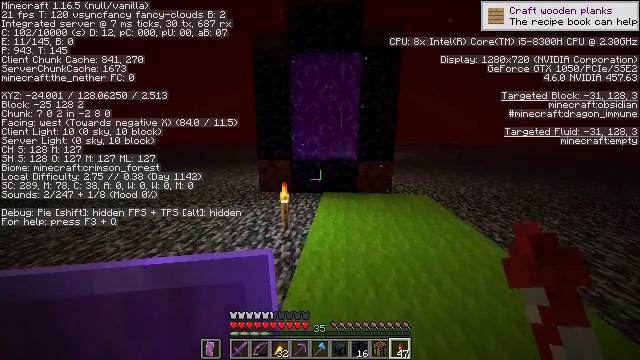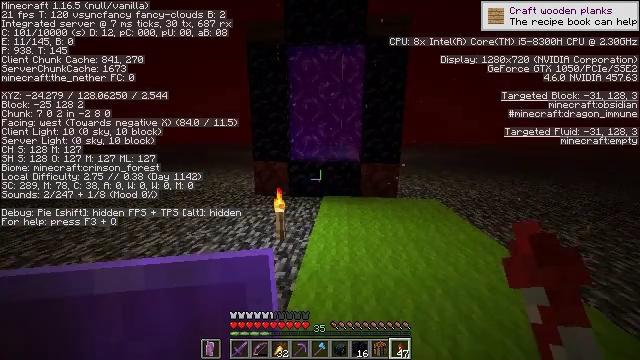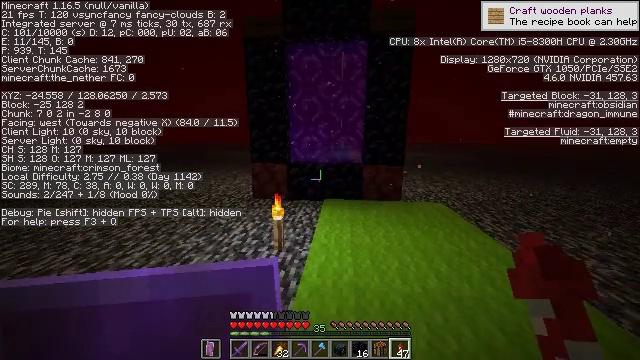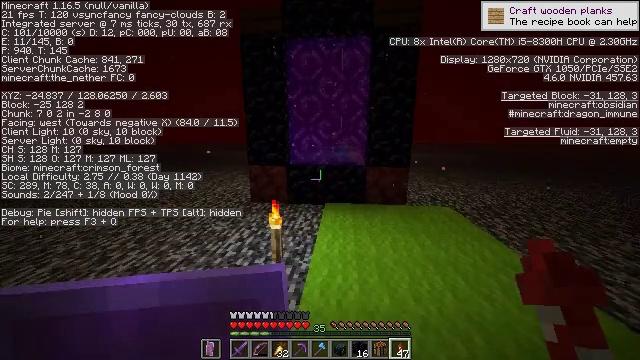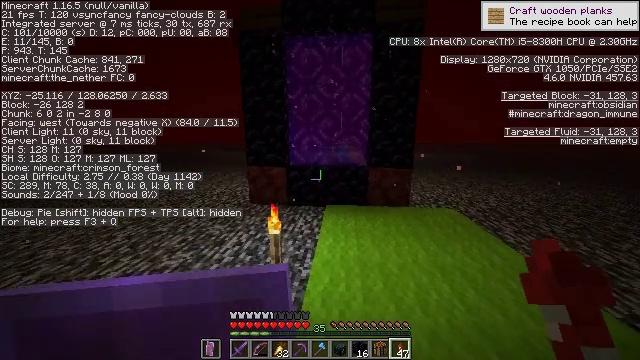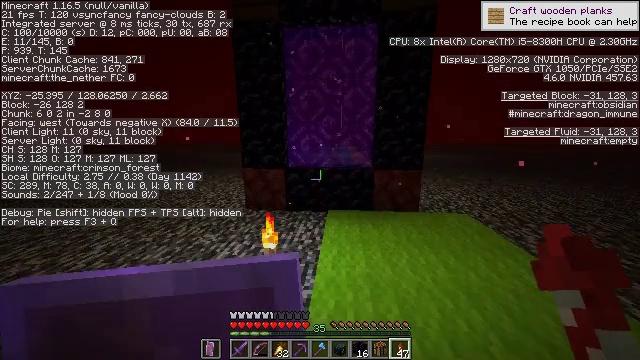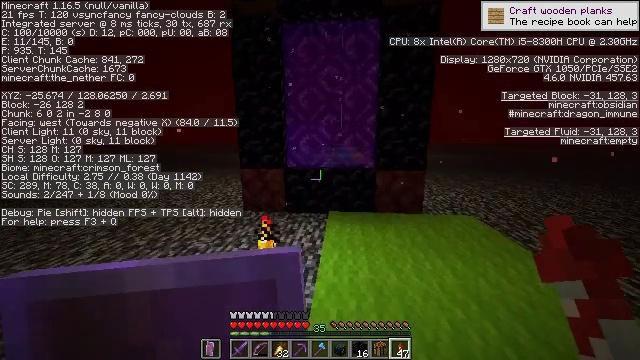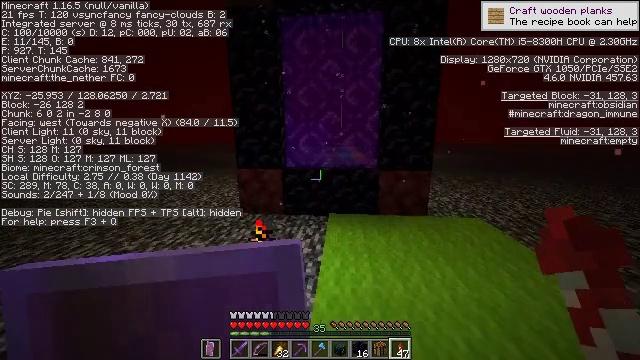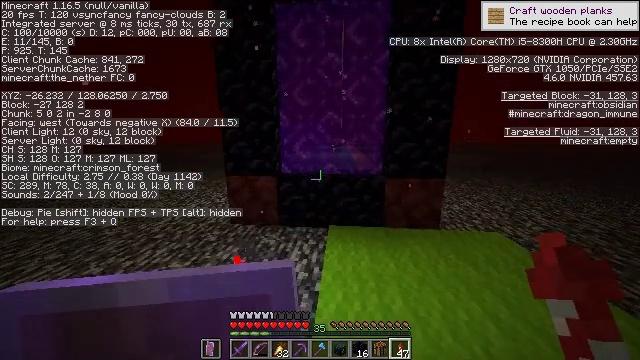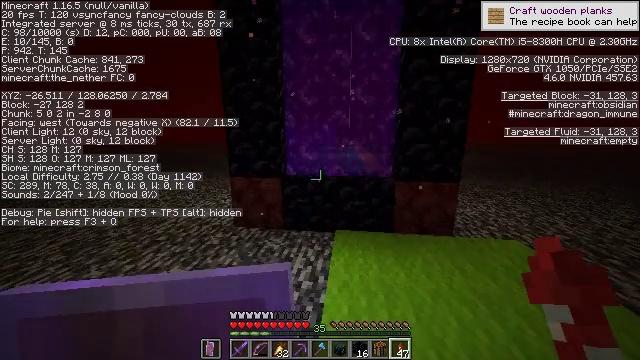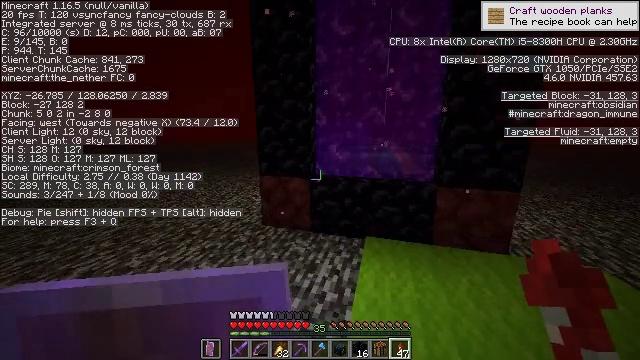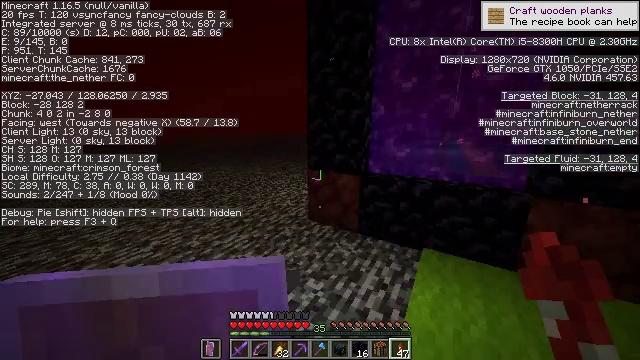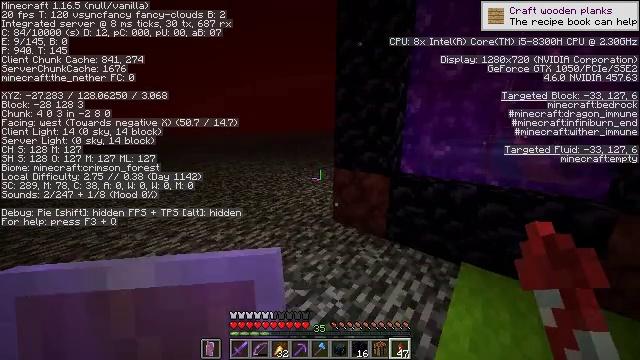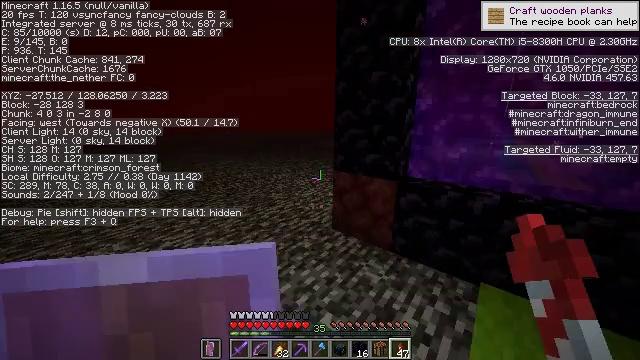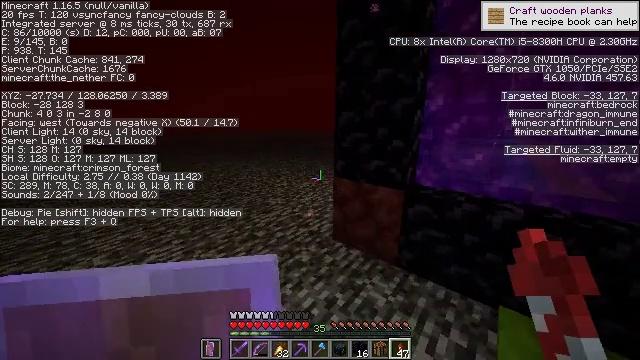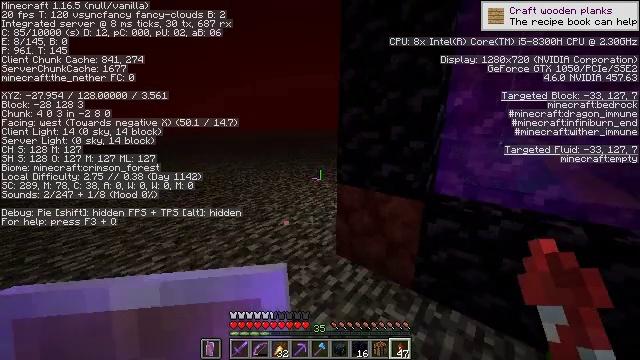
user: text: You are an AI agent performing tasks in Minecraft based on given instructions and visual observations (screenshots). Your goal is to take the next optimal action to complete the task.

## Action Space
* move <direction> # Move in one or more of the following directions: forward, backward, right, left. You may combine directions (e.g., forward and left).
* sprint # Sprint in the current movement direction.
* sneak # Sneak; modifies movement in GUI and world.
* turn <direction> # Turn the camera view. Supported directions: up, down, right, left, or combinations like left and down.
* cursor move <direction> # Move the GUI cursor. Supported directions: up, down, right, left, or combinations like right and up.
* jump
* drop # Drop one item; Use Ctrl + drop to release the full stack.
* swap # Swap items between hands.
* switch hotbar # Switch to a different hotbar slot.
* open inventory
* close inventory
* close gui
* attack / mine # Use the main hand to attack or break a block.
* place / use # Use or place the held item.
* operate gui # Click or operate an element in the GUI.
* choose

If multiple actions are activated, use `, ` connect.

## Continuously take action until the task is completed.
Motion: motion action
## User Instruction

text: Use wool to craft a light gray carpet.
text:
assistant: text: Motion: move forward, sprint, attack / mine
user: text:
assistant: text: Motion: move forward, sprint, attack / mine
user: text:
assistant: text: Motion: move forward, sprint, attack / mine
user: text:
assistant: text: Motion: move forward, sprint, attack / mine
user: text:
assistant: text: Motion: move forward, sprint, attack / mine
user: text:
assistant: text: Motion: move forward, sprint, attack / mine
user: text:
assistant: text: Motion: move forward, sprint, attack / mine
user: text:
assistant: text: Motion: move forward, sprint, attack / mine
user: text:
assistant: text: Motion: move forward, sprint, turn left, attack / mine
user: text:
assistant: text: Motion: move forward, sprint, turn left, attack / mine
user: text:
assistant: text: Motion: move forward, sprint, turn left and down, attack / mine
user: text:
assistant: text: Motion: move forward, sprint, turn left, attack / mine
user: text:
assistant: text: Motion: move forward, sprint, attack / mine
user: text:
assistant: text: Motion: move forward, sprint, attack / mine
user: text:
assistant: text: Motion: move forward, sprint, attack / mine
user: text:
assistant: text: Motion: move forward, sprint, attack / mine
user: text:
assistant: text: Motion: move forward, sprint, attack / mine
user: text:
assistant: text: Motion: move forward and move left, sprint, attack / mine
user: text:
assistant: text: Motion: move forward and move left, sprint, attack / mine
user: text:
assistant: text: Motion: move forward and move left, sprint, attack / mine
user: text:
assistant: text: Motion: move forward and move left, sprint, attack / mine
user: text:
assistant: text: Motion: move forward and move left, sprint, turn right, attack / mine
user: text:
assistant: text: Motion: move forward and move left, sprint, turn right, attack / mine
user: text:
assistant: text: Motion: move forward, sprint, turn right and up, attack / mine
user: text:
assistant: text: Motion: move forward, sprint, turn right, attack / mine
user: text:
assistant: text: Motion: move forward, sprint, turn right, attack / mine
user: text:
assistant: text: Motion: move forward, sprint, turn right, attack / mine
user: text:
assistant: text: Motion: move forward, sprint, turn right, attack / mine
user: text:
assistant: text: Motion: move forward, sprint, turn right, attack / mine
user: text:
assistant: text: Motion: move forward, sprint, attack / mine